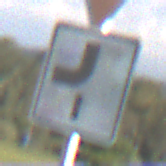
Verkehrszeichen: VerlaufVorfahrtsstrasse7
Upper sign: VorfahrtGewaehren
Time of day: MorningAfternoon
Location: Outdoor (Nature)
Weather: PartlyCloudy
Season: NotSpecified
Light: Natural